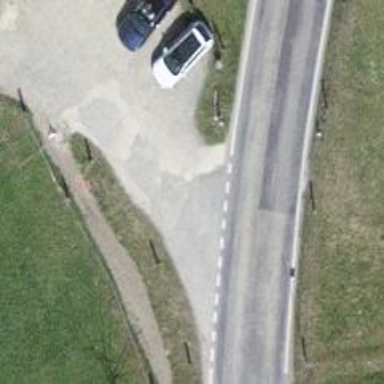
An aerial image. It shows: Track road with pebblestone surface.